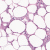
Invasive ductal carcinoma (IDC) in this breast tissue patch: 0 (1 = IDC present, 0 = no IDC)